Interaction volume radius: 10 \u00c5
Interaction volume height: 25 \u00c5
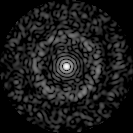
Disorder parameter: 0.83